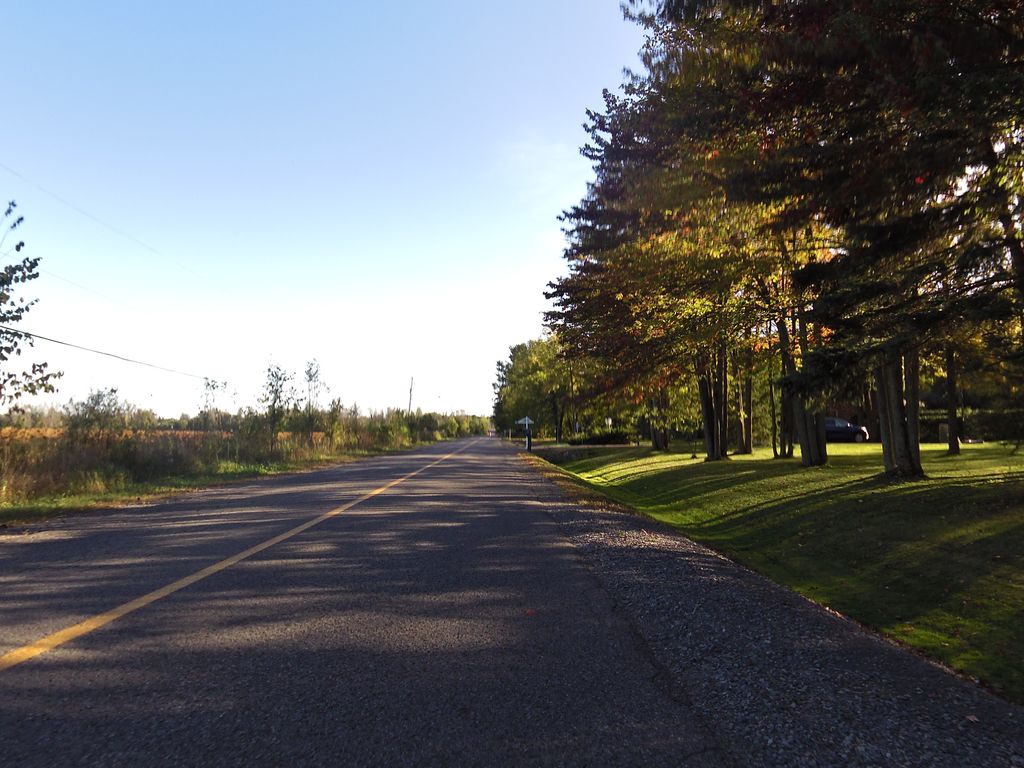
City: ottawa-gatineau